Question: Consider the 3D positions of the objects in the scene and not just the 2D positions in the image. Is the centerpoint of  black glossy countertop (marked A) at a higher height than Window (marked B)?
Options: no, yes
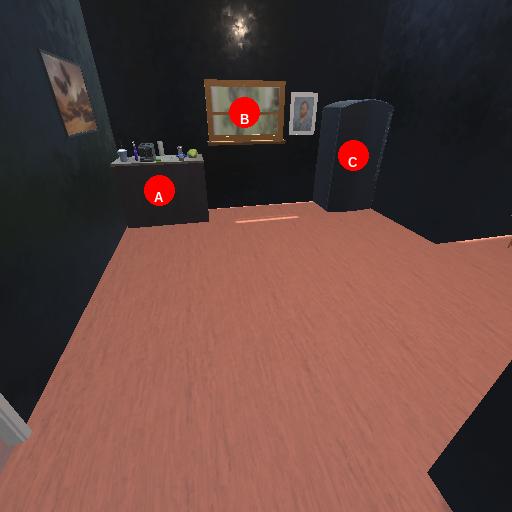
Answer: no